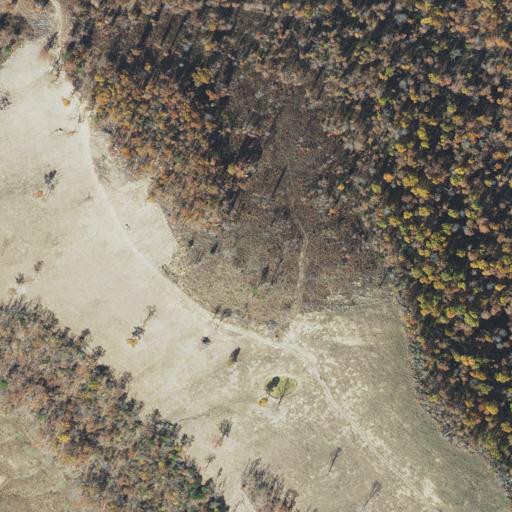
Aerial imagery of mountain in Arkansas named Fife Hill containing grassland, deciduous forest, barren land, and shrub